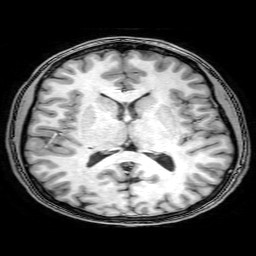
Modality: T1w
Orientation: coronal
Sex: female
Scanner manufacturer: philips
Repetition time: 0.008153 s
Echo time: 0.00373 s